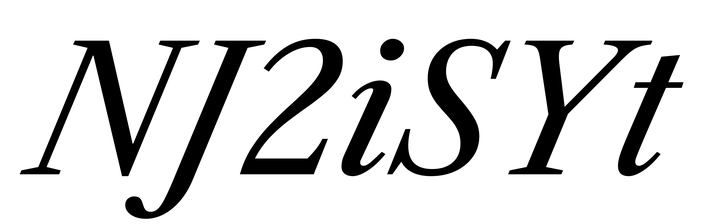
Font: LibreCaslonText-Italic_Italic